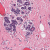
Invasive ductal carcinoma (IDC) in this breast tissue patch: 0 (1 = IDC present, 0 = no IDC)